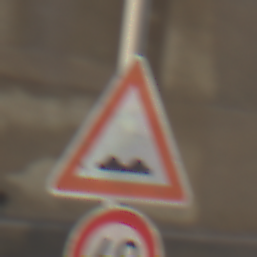
Verkehrszeichen: UnebeneFahrbahn
Zusatzzeichen unten: Geschwindigkeit60
Umgebung: Roofed, Beach
Tageszeit: Midday
Wetter: Overcast
Licht: Natural
Jahreszeit: NotSpecified
Kontrast: LowContrast